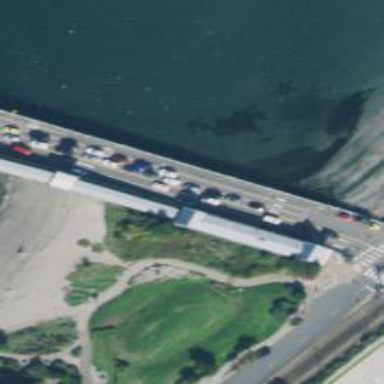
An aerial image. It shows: Ferry terminal.